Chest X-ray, PA view. Patient: 62 years old, sex M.
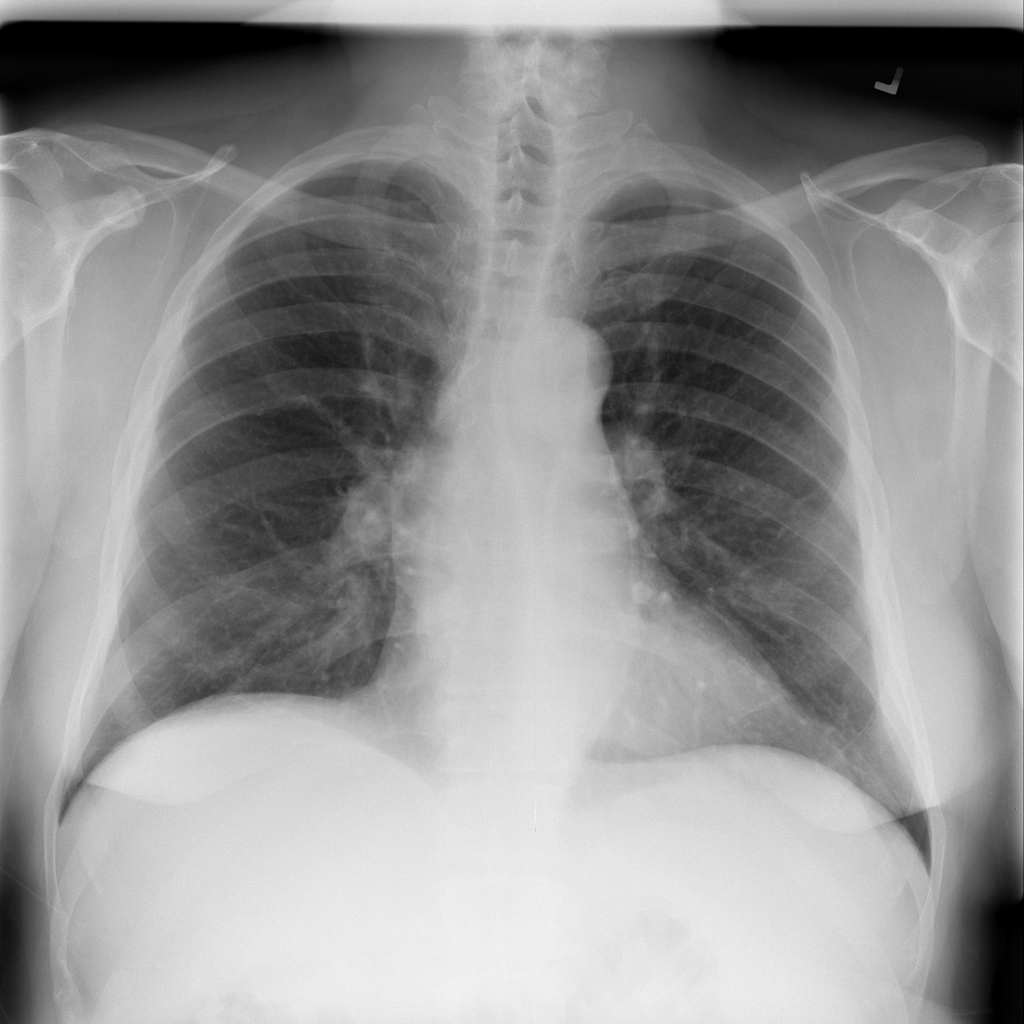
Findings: No Finding